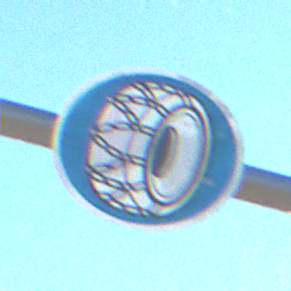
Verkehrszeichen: SchneekettenVorgeschrieben
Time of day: Night
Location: Outdoor (Nature)
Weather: PartlyCloudy
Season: NotSpecified
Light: Natural